Question: '''
Sub Data_Load()
dtItem = New DataTable
With dtItem.Columns
.Add("itemname", Type.GetType("System.String"))
.Add("qty", Type.GetType("System.String"))
.Add("price", Type.GetType("System.String"))
.Add("lblname", Type.GetType("System.String"))
End With
Dim ItemRow As DataRow
ItemRow = dtItem.NewRow()
ItemRow("itemname") = "Taro Snack"
ItemRow("qty") = "1"
ItemRow("price") = "70000"
dtItem.Rows.Add(ItemRow)
ItemRow = dtItem.NewRow()
ItemRow("itemname") = "Kopi Ice"
ItemRow("qty") = "2"
ItemRow("price") = "7000"
dtItem.Rows.Add(ItemRow)
ItemRow = dtItem.NewRow()
ItemRow("itemname") = "Lolipop"
ItemRow("qty") = "5"
ItemRow("price") = "1000"
dtItem.Rows.Add(ItemRow)
End Sub
'''
I just edit my code, this is my code. I just want to select from database and print without print preview

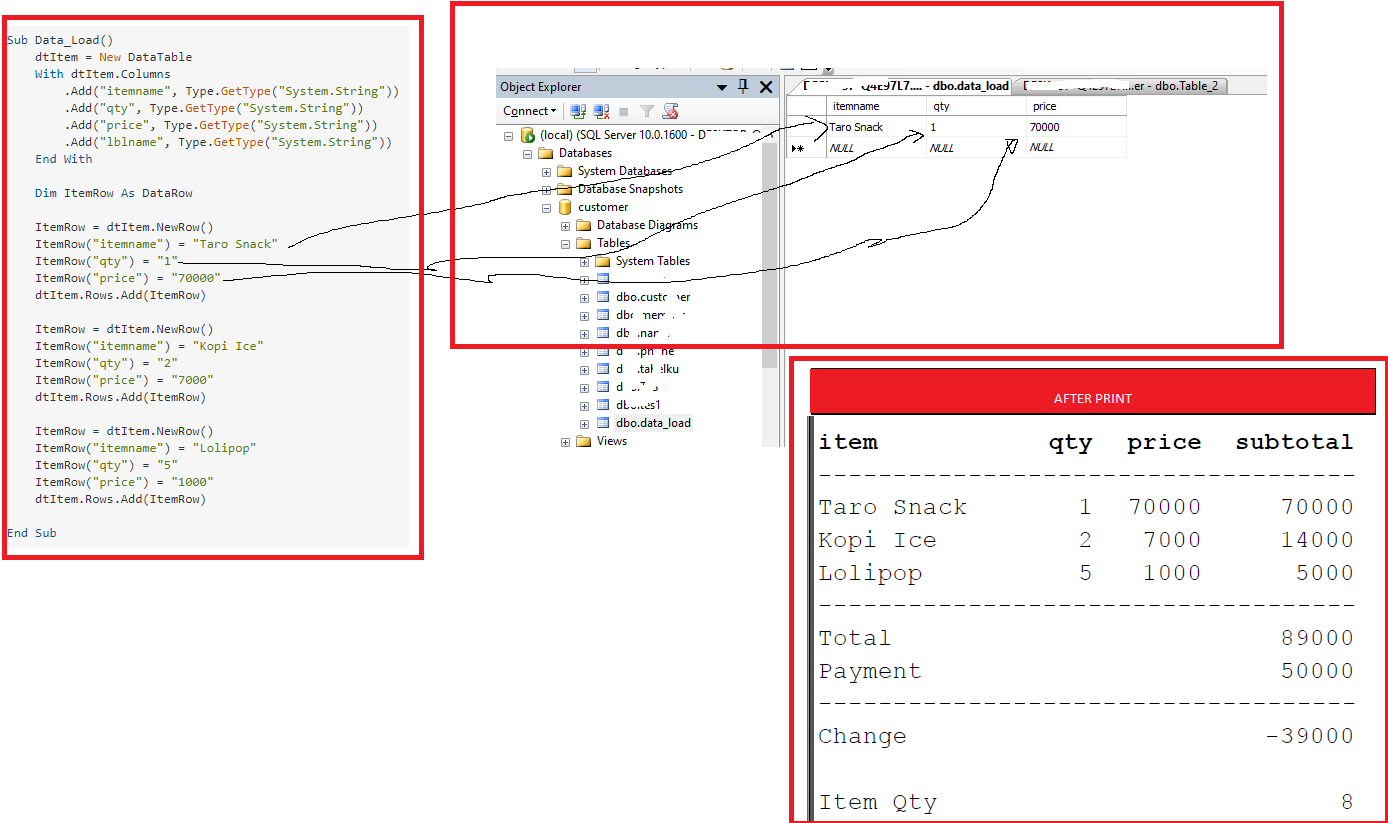
Answer: To show you the sql code I had to make some assumptions. I assumed that the 'TransNo' would identify the items you are looking for. I created a 'DataTable' with a computed column, 'subtotal'.
That long list of class level variables is not necessary. Variables do not need to be at the class level unless they are needed in more than one method. Scope variables as narrowly as possible.
I used several interpolated strings. They are preceded by a '$' and variables can be inserted in line surrounded by '{ }' braces. I think they make the code easier to read without all the quotes and ampersands.
'''
Private ConStr As String = "Your connection string"
Private TransNo As String = "TCN10-20191204-001"
Private Function Data_Load() As DataTable
Dim dtItem As New DataTable
With dtItem.Columns
.Add("itemname", GetType(String))
.Add("qty", GetType(Integer))
.Add("price", GetType(Decimal))
.Add("subtotal", GetType(Decimal), "qty * price")
End With
Using con As New SqlConnection(ConStr),
cmd As New SqlCommand("Select itemname, qty, price From YourTableName Where TransNo = @TransNo", con)
cmd.Parameters.Add("@TransNo", SqlDbType.VarChar).Value = TransNo
con.Open()
Using reader = cmd.ExecuteReader
dtItem.Load(reader)
End Using
End Using
Return dtItem
End Function
Private Sub btnPrint_Click(ByVal sender As System.Object, ByVal e As System.EventArgs) Handles btnPrint.Click
Dim dt = Data_Load()
Dim c As New PrintingFormat
Printer.NewPrint()
Dim Img As Image = Image.FromFile(Application.StartupPath() & "\logo.jpg")
Printer.Print(Img, 200, 100)
'Setting Font
Printer.SetFont("Courier New", 11, FontStyle.Bold)
Printer.Print(StoreName)
'Setting Font
Printer.SetFont("Courier New", 11, FontStyle.Bold)
'Setting Font
Printer.SetFont("Courier New", 8, FontStyle.Regular)
Printer.Print(StoreAddress & ";", {280}, 0)
'spacing
Printer.Print(" ")
Printer.Print(TransNo)
Printer.Print(Now.ToString("yyyy-MM-dd HH:mm:ss"))
Printer.Print(" ")
Printer.SetFont("Courier New", 8, FontStyle.Bold)
Dim arrWidth = {90, 40, 50, 70}
Dim arrFormat As StringFormat() = {c.MidLeft, c.MidRight, c.MidRight, c.MidRight}
Printer.Print("item;qty;price;subtotal", arrWidth, arrFormat)
Printer.SetFont("Courier New", 8, FontStyle.Regular)
Printer.Print("------------------------------------")
For Each row As DataRow In dt.Rows
Printer.Print($"{row("itemname")};{row("qty")};{row("price")};{row("subtotal")}", arrWidth, arrFormat)
Next
Dim sum = CDec(dt.Compute("SUM(subtotal)", String.Empty))
Printer.Print("------------------------------------")
arrWidth = {130, 120}
arrFormat = {c.MidLeft, c.MidRight} 'array alignment
Printer.Print($"Total;{sum}", arrWidth, arrFormat)
Printer.Print($"Payment;50000", arrWidth, arrFormat)
Printer.Print("------------------------------------")
Dim Change = 50000 - sum
Printer.Print($"Change;{Change}", arrWidth, arrFormat)
Printer.Print(" ")
Dim TotalItems = CInt(dt.Compute("SUM(qty)", String.Empty))
Printer.Print($"Item Qty;{TotalItems}", arrWidth, arrFormat)
'Release the job for actual printing
Printer.DoPrint()
End Sub
'''